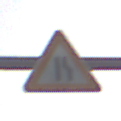
Verkehrszeichen: EinseitigVerengteFahrbahnRechts
Umgebung: Outdoor, Nature
Tageszeit: MorningAfternoon
Wetter: PartlyCloudy
Licht: Natural
Jahreszeit: NotSpecified
Kontrast: MediumContrast